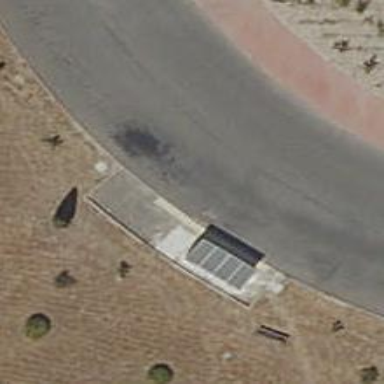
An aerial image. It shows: Bus stop with platform for public transport.